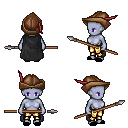
a pixel art fantasy rpg character, female body template, dark elf, purple skin, black cape, gold greaves, raven short mohawk hairstyle, leather cap, black slippers, spear, four views (front, back, left, right), 2x2 character sprite sheet, small pixel art, hard edges, no anti-aliasing